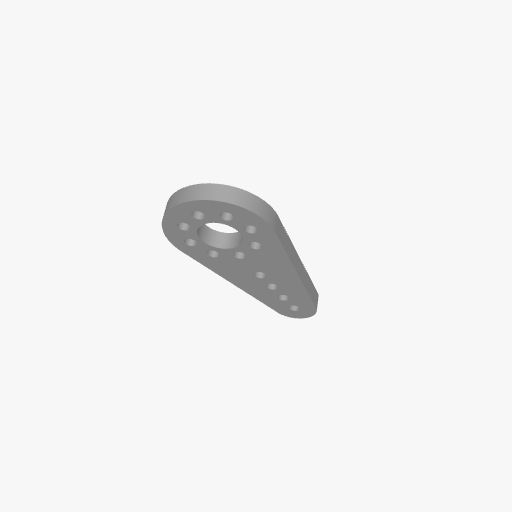
Part: HubMountControlArm48